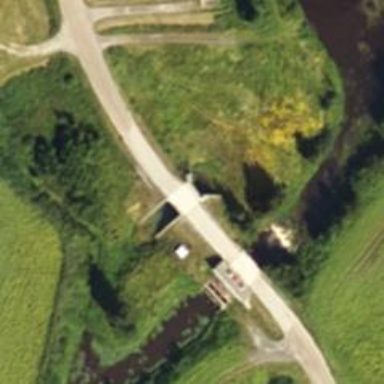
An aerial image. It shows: Floodgate on waterway.